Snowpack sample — Snodgrass Mountain, Crested Butte, Colorado (2/4/25, 12:06 PM MST)
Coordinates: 38.923, -106.968
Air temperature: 35 °F
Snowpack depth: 80 cm
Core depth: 80 cm
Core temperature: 32 °F
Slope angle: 14°, slope face: 78°
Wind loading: low
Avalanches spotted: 0
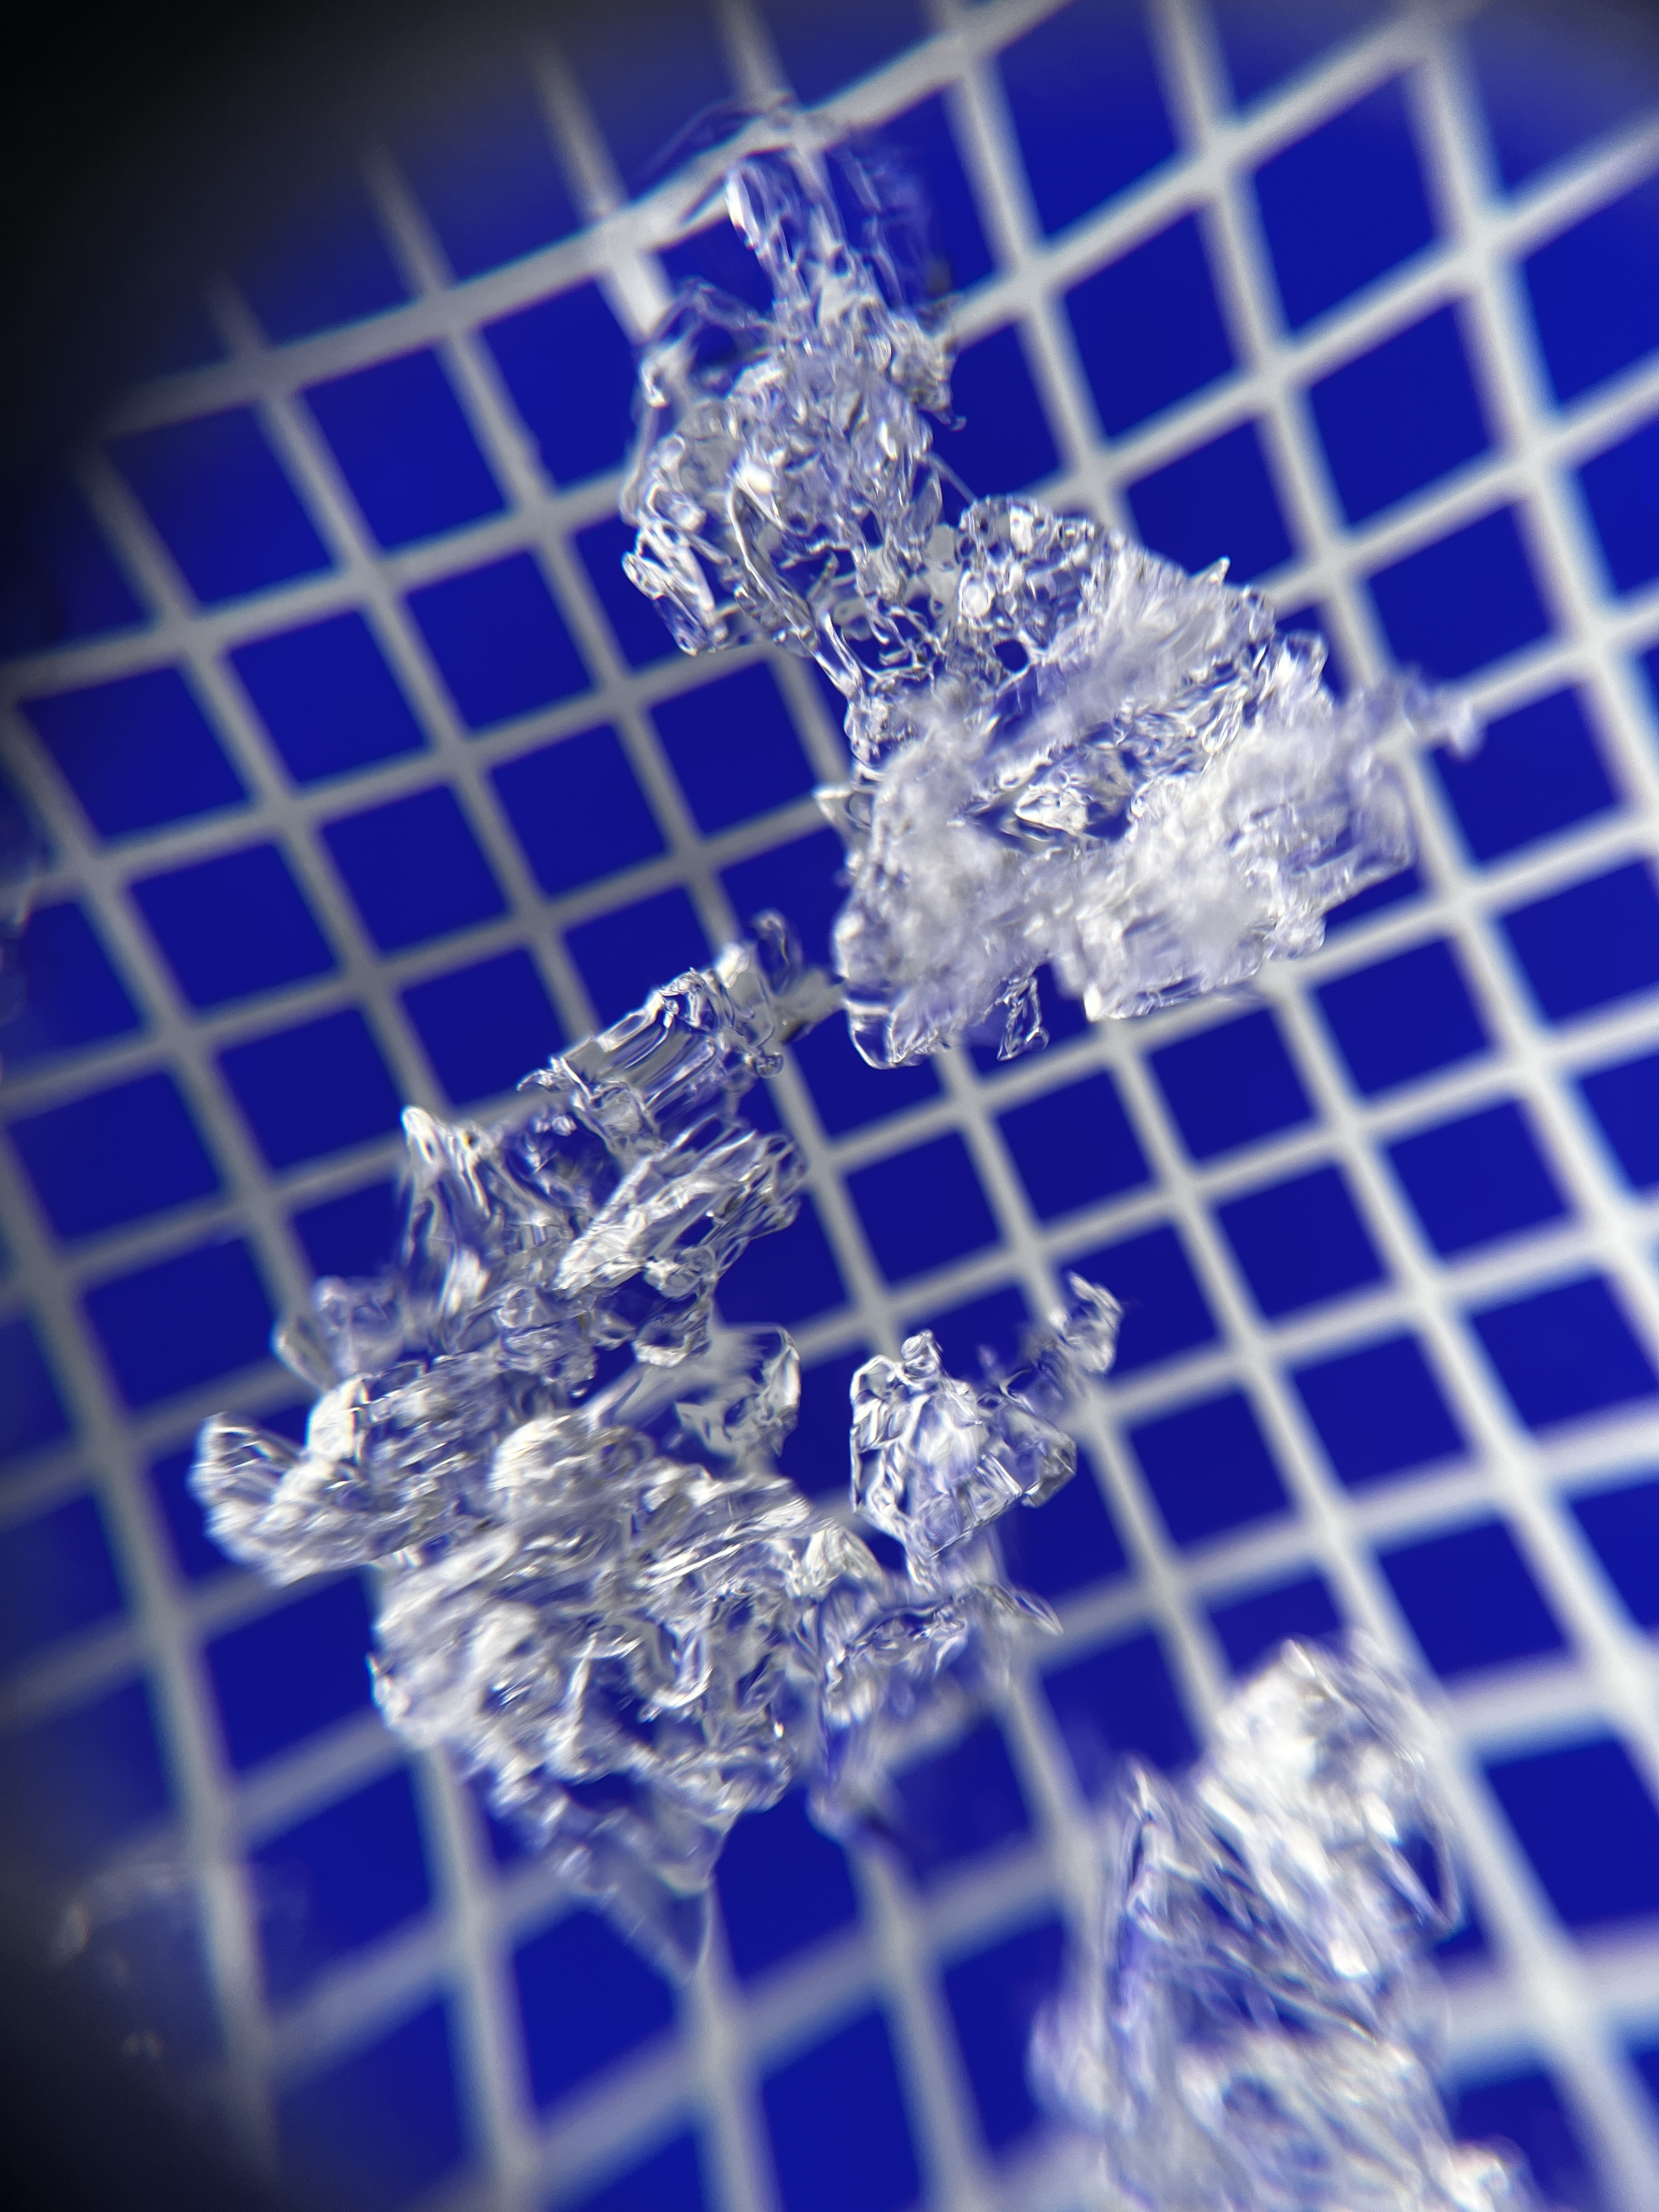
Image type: magnified_profile
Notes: No avalanches nearby, unusually warm weather for the last month reported by residents, Collected 25 yards from treeline